Aerial crown-view tile of a tropical tree (Barro Colorado Island, Panama), acquired 20250124:
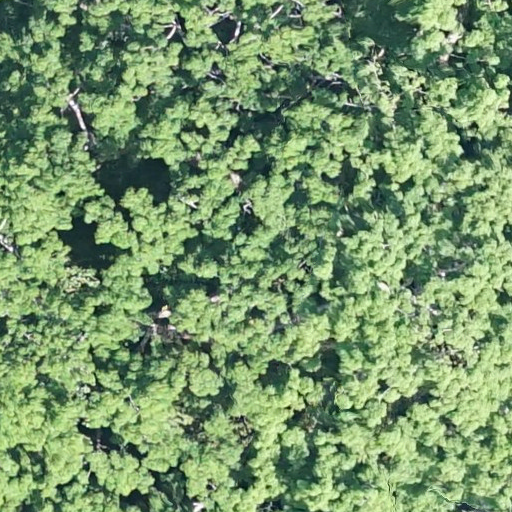
Species: Ceiba pentandra
GBIF accepted scientific name: Ceiba pentandra
Crown area: 1009.463 m²